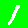
Digit: 1